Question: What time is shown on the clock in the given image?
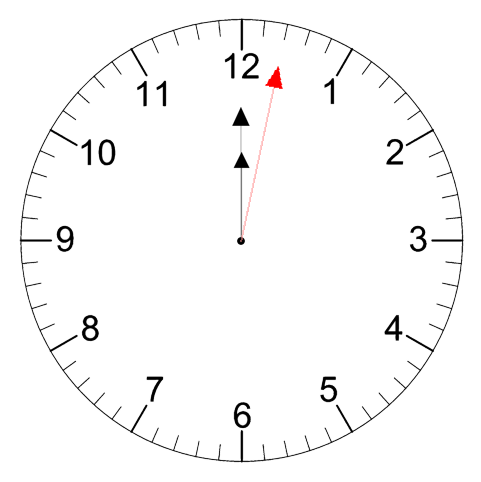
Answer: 12:00:02